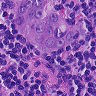
Metastatic tissue present: yes